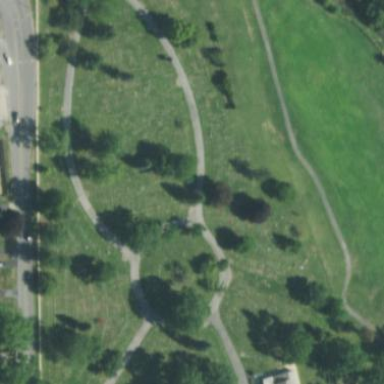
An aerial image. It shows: Cemetery.